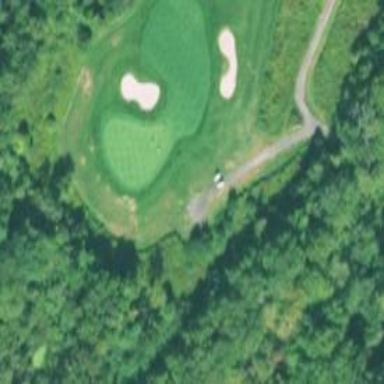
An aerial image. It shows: Golf hole.